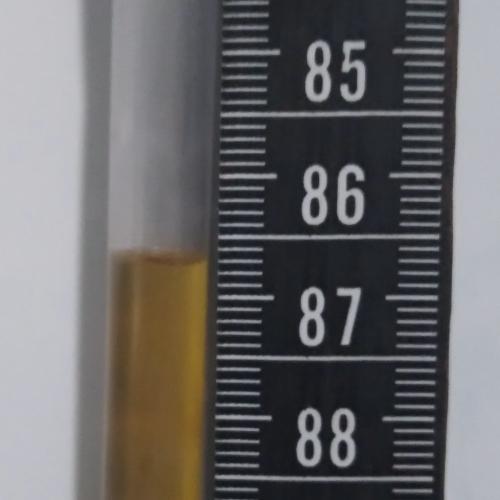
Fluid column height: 86.7 cm